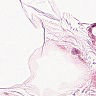
Metastatic tissue present: no